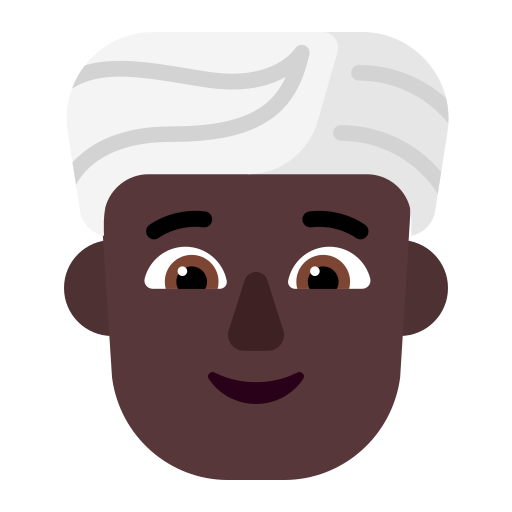
person wearing turban flat dark